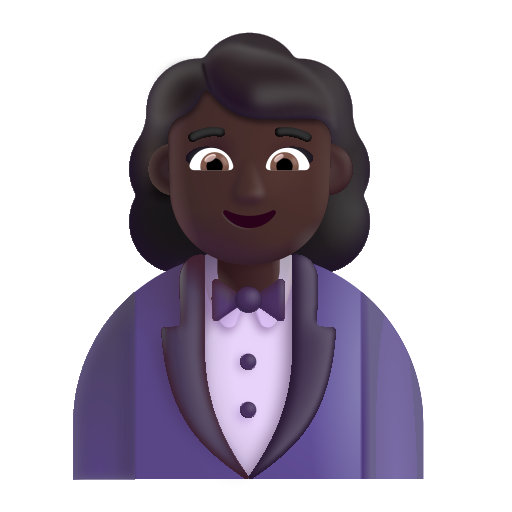
woman in tuxedo color dark